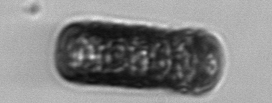
Label: Paralia_sulcata